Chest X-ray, PA view. Patient: 40 years old, sex F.
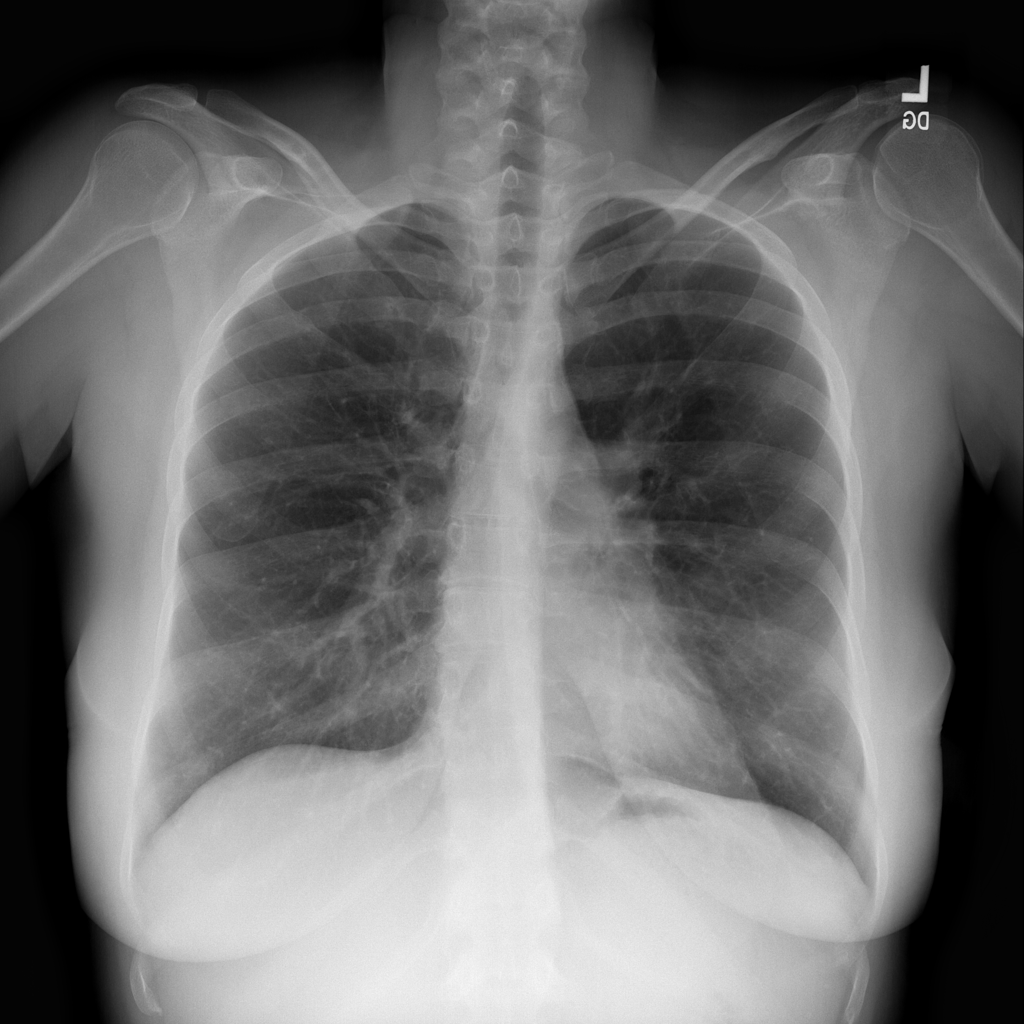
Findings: No Finding